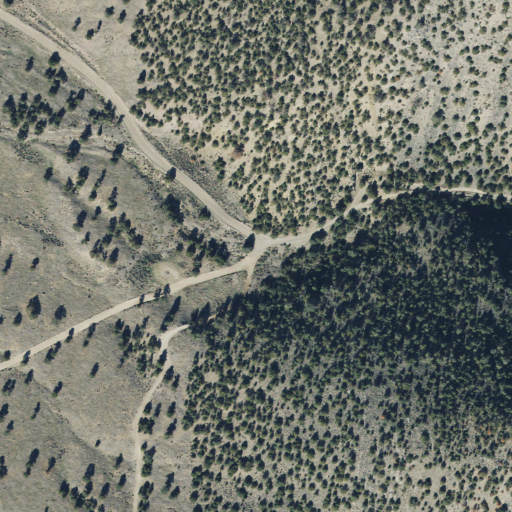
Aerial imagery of valley in Utah named Barlow Canyon containing shrub and evergreen forest